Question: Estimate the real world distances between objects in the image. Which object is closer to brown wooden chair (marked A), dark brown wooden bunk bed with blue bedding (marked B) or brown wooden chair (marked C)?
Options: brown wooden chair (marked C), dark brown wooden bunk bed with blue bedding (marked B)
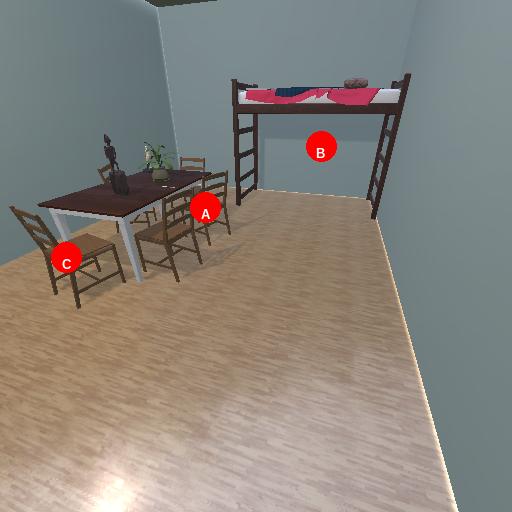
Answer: brown wooden chair (marked C)